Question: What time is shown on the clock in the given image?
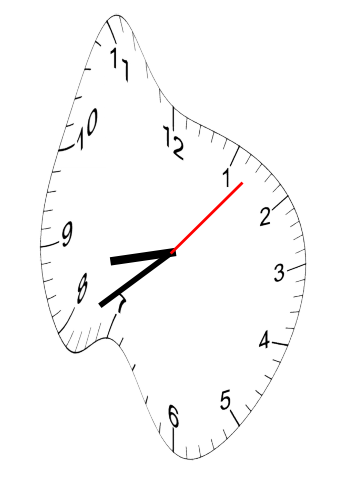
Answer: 08:39:07